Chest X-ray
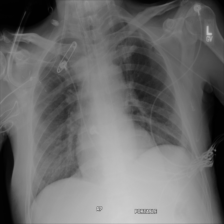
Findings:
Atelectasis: negative
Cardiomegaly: negative
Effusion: negative
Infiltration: negative
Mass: negative
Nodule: negative
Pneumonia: negative
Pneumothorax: negative
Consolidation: negative
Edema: negative
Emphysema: negative
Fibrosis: negative
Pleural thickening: negative
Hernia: negative